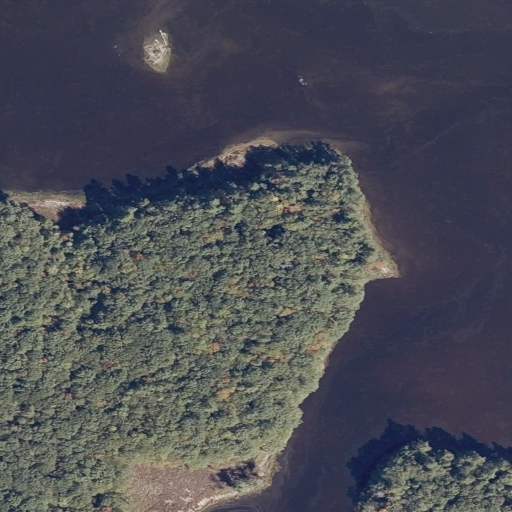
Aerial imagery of cape in Maine named Money Point containing open water, herbaceous wetlands, deciduous forest, barren land, woody wetlands, mixed forest, and grassland